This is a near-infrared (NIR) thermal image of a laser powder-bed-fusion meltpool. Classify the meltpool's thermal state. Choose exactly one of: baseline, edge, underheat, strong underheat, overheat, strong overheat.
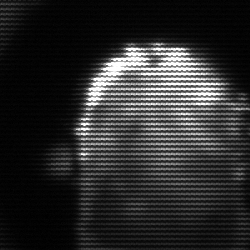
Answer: baseline